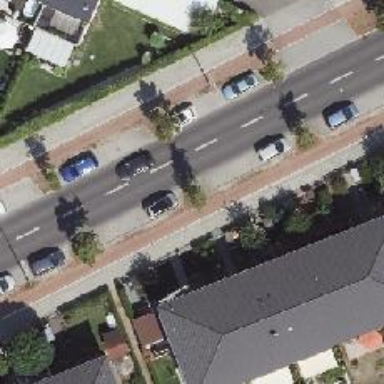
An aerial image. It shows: Avenue lined with broadleaved deciduous trees.